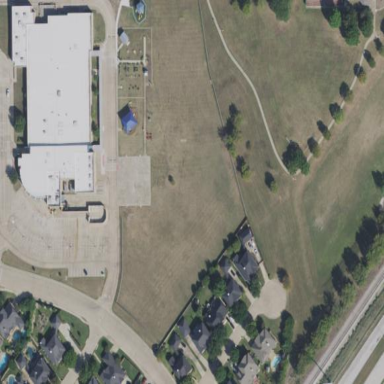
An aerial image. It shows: School.